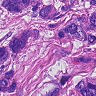
Metastatic tissue present: yes